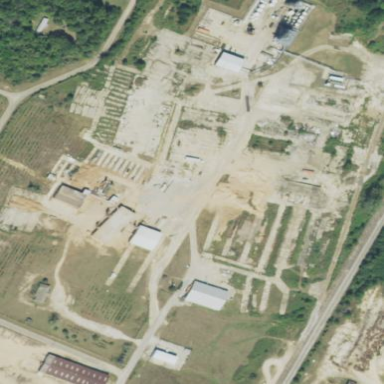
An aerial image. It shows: Historic factory.